You are looking at the envelope spectrum of a bearing's vibration signal. The marked vertical lines are the theoretical fault frequencies for the outer race, inner race, rolling elements, and cage. Diagnose the bearing from this image, choosing from: normal, inner_race, outer_race, ball.
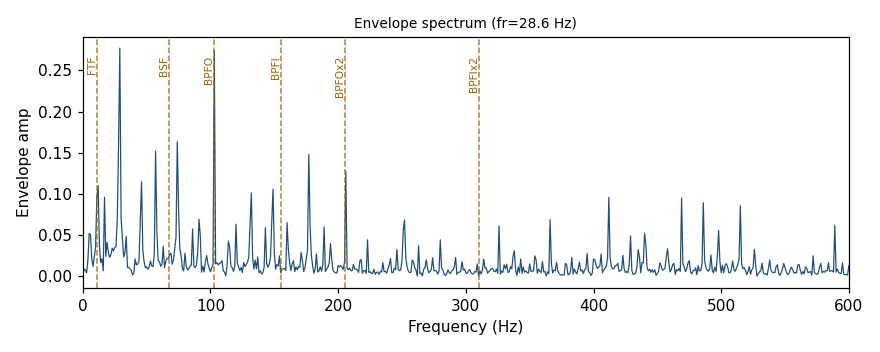
Answer: outer_race